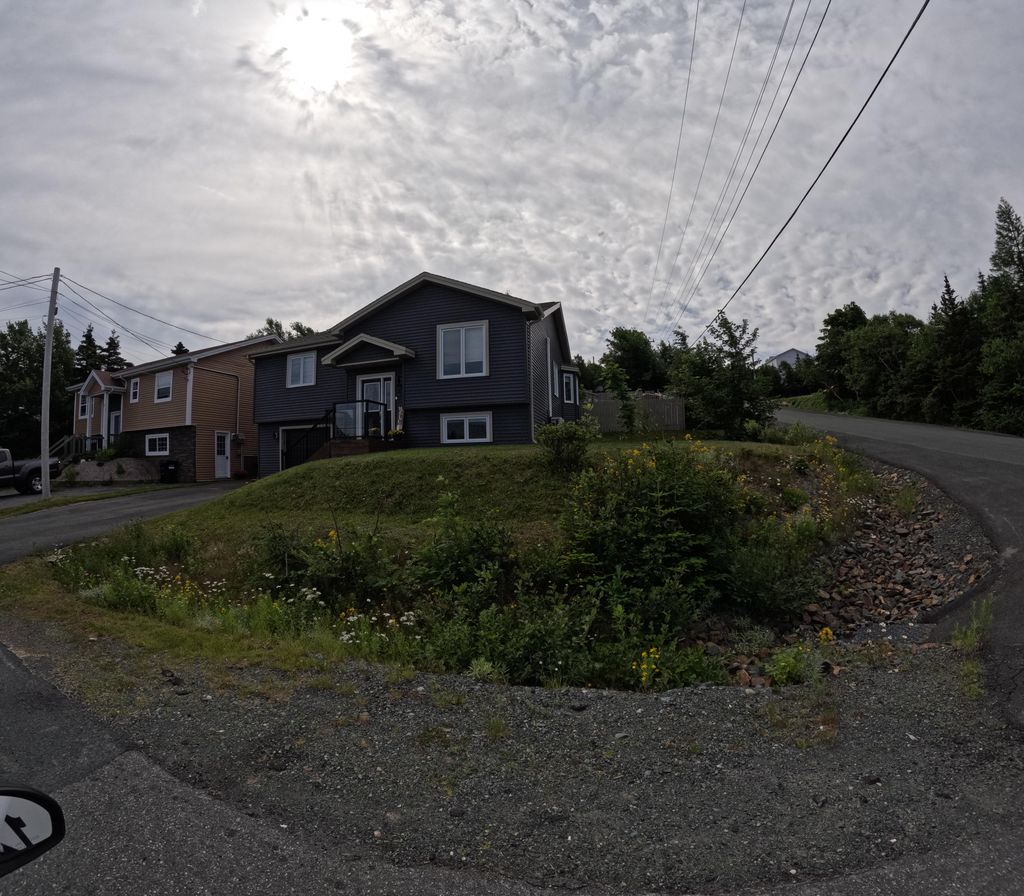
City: st_johns